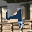
Label: 4